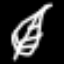
Label: leaf